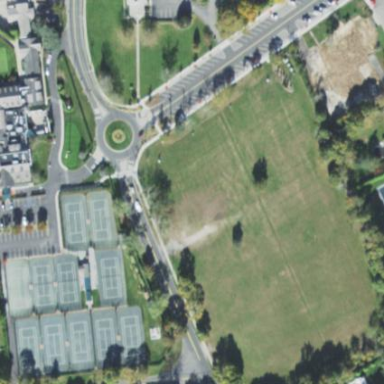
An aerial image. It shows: Park.